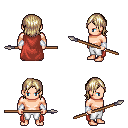
a pixel art fantasy rpg character, male body template, human, light skin, maroon cape, white pants, white blonde long bangs hairstyle, white cloth bracers, spear, four views (front, back, left, right), 2x2 character sprite sheet, small pixel art, hard edges, no anti-aliasing